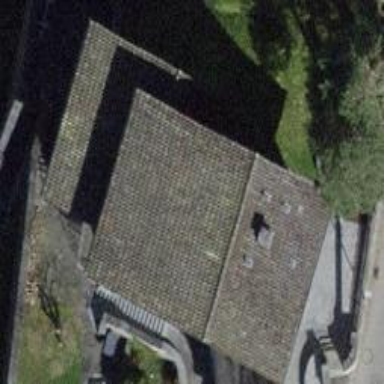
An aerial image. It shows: Building with tile roof.